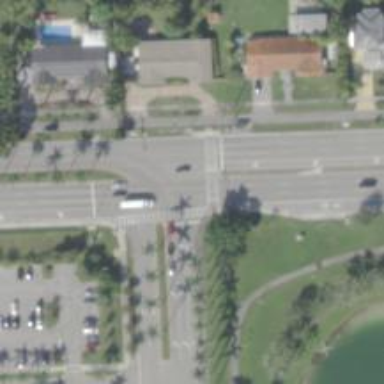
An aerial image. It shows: Crossing on the road.